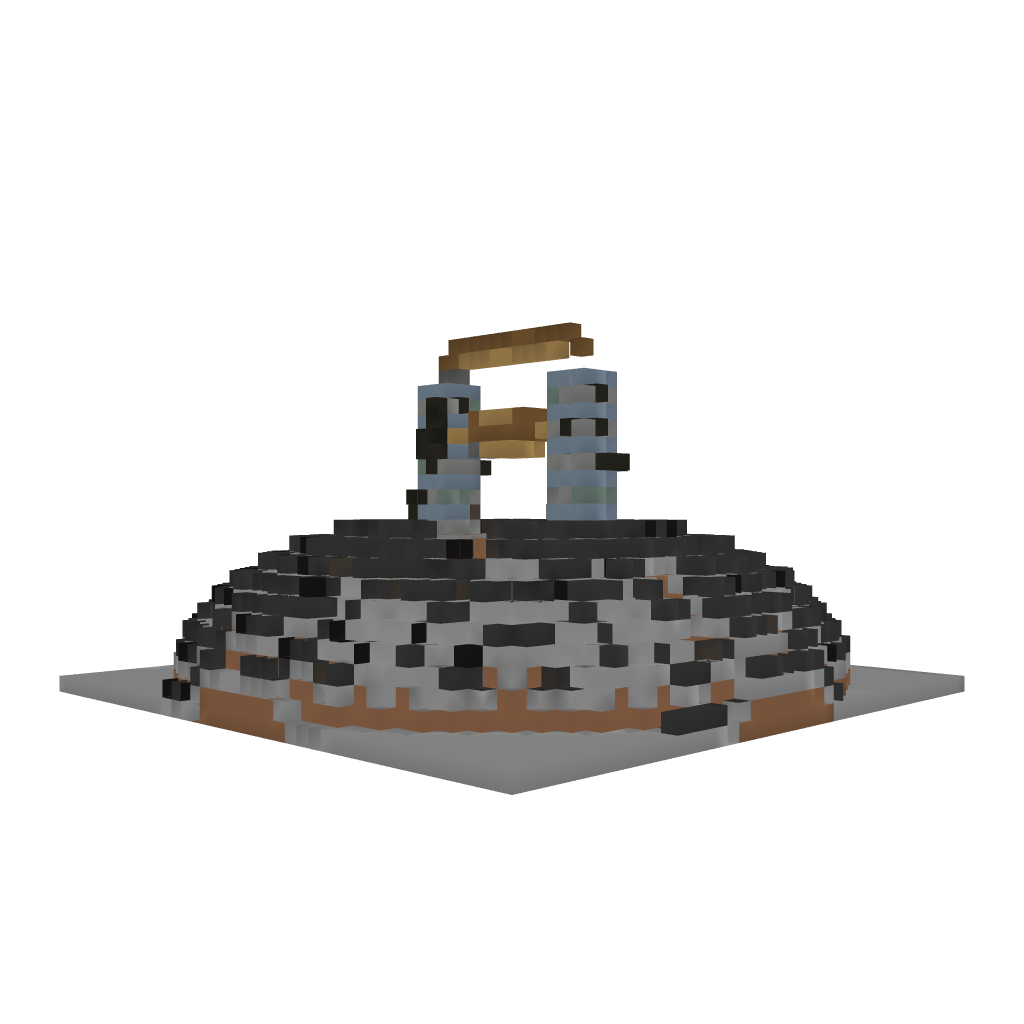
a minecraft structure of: Oriental Entrance Way